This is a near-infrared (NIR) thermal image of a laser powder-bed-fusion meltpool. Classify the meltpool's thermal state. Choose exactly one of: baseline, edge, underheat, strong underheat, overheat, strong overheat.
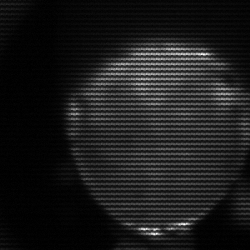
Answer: edge